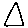
Label: triangle